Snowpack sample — Loveland Pass, Silver Plume, Colorado, USA (2/11/26, 12:00 PM MST)
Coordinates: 39.663, -105.886
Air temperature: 35 °F
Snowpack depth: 82 cm
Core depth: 10 cm
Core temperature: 17.6 °F
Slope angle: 13°, slope face: 12°
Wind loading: high
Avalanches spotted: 1
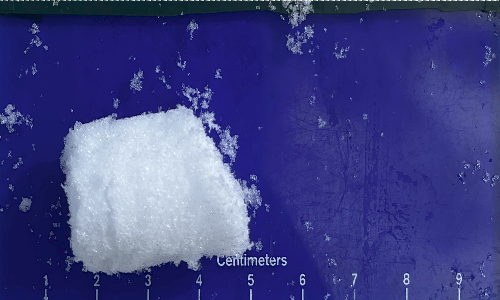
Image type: core
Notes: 1 small avalanche spotted on the north side of the bowl, lots of wind loading